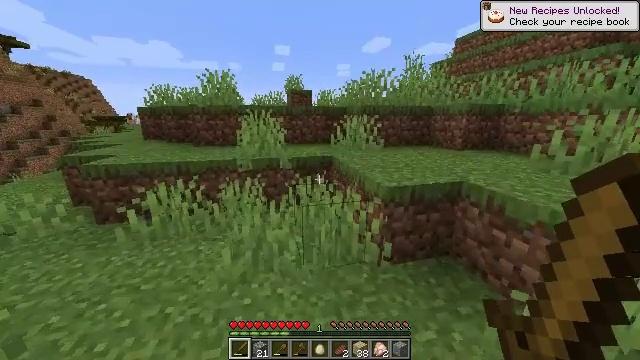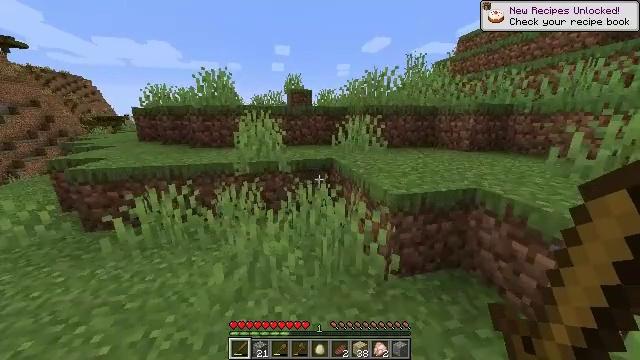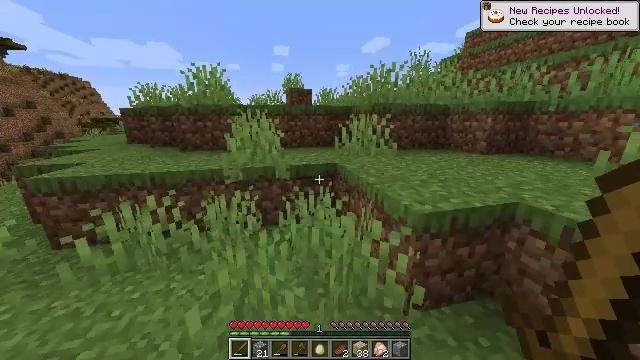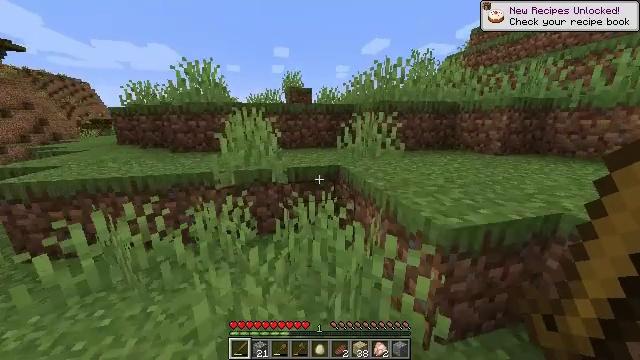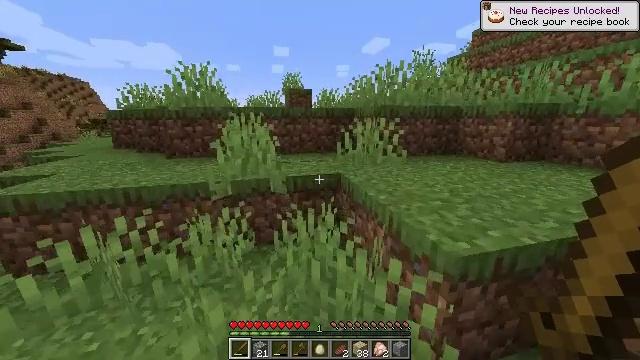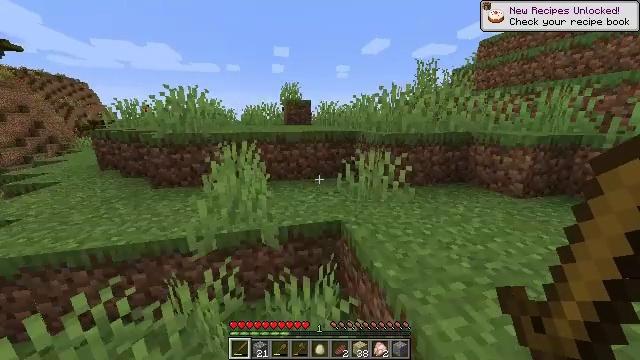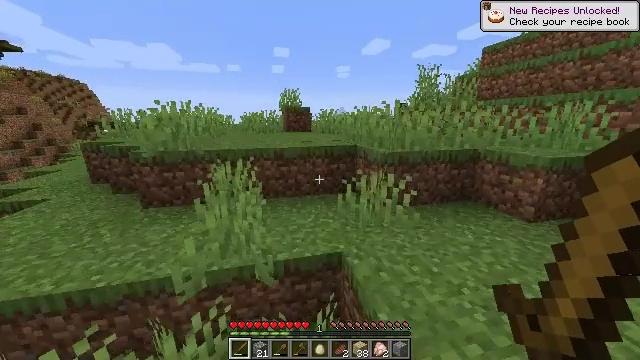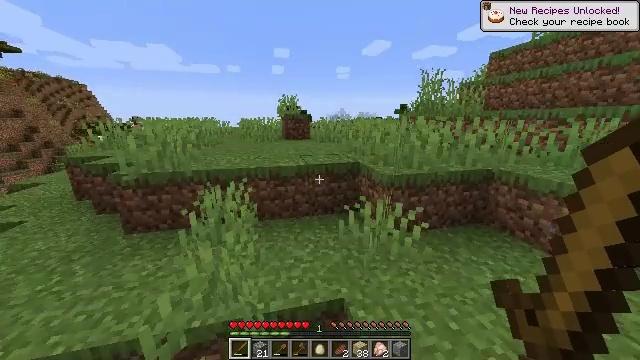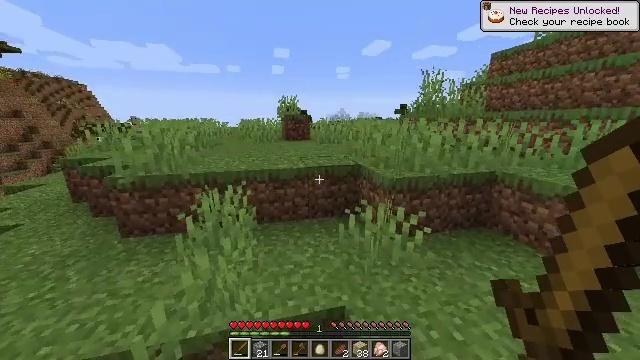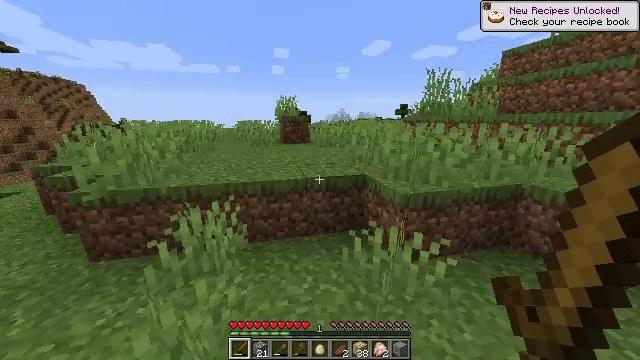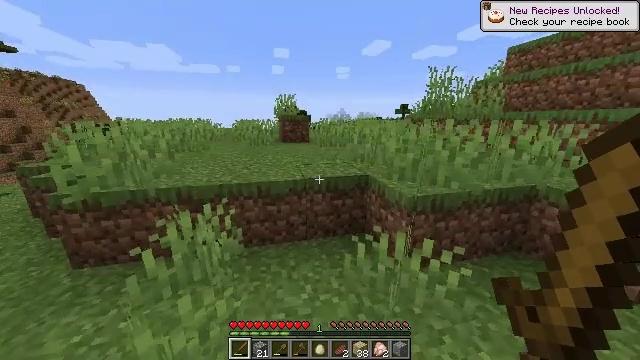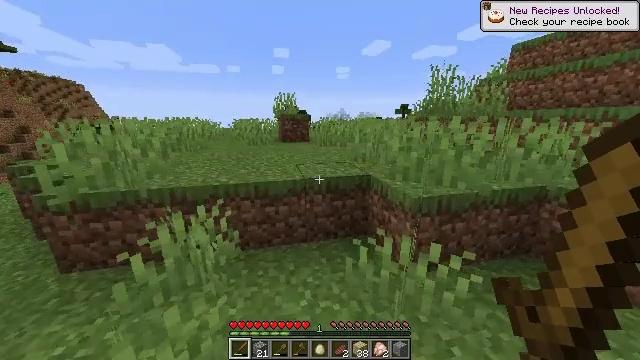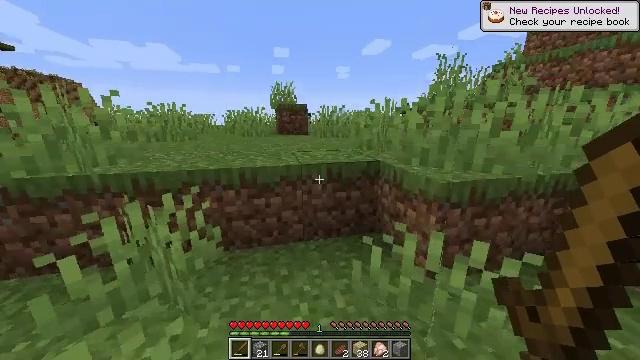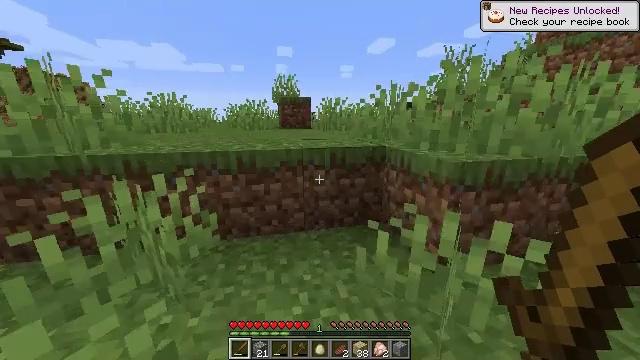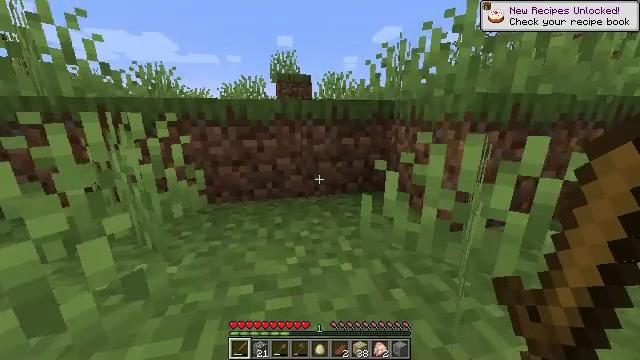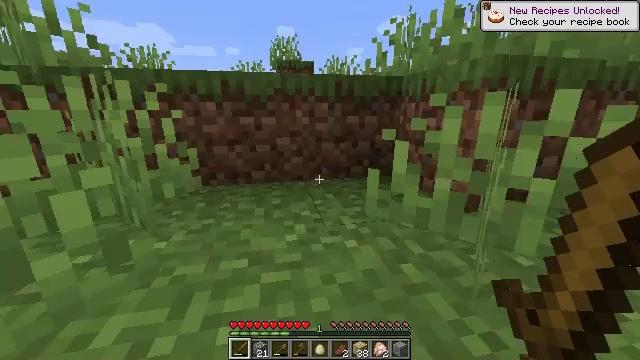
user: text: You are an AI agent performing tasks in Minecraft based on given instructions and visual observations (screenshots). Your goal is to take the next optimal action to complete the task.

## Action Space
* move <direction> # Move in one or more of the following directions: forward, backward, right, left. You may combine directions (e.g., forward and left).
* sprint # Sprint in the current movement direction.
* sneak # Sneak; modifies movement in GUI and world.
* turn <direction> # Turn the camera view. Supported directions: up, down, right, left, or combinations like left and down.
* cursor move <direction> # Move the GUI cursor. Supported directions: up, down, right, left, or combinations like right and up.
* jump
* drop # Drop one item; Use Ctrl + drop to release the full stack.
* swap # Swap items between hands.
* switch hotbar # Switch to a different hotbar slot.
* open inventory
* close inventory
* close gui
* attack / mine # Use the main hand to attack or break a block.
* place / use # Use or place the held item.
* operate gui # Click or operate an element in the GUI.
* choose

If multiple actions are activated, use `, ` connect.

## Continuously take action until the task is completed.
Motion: motion action
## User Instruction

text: Collect birch leaves from the tree.
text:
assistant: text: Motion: move forward, sprint
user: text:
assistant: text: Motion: move forward, sprint
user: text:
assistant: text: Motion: move forward, sprint
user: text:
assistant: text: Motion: move forward, sprint, jump
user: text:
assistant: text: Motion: move forward, sprint, jump
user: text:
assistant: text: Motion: move forward, sprint, jump
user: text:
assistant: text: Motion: move forward, sprint, jump
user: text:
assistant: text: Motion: move forward, sprint, jump
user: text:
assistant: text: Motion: move forward, sprint, jump
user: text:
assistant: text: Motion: move forward, sprint
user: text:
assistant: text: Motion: move forward, sprint
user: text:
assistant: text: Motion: move forward, sprint
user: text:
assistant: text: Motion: move forward, sprint
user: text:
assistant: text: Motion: move forward, sprint
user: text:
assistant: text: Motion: move forward, sprint
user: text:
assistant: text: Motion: move forward, sprint
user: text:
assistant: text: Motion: move forward, sprint
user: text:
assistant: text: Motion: move forward, sprint, turn left
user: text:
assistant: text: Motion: move forward, sprint
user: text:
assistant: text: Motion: move forward, sprint
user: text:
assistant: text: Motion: move forward, sprint
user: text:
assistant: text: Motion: move forward, sprint
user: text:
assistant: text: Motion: move forward, sprint
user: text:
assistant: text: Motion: move forward, sprint, jump
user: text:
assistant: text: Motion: move forward, sprint, jump
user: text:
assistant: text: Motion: move forward, sprint, jump
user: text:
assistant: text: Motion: move forward, sprint, jump
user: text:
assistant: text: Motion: move forward, sprint, jump
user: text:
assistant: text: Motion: move forward, sprint, jump
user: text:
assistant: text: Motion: move forward, sprint, jump